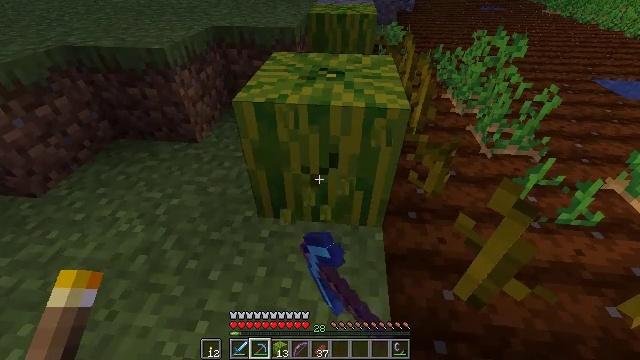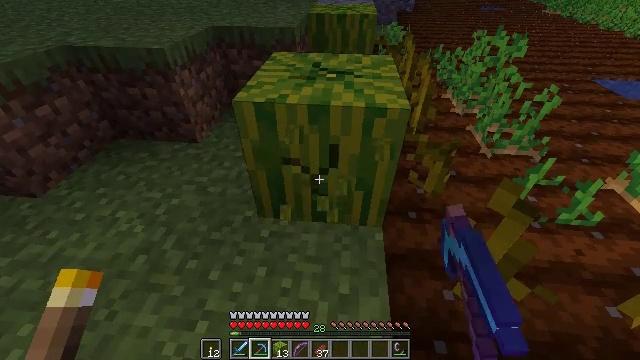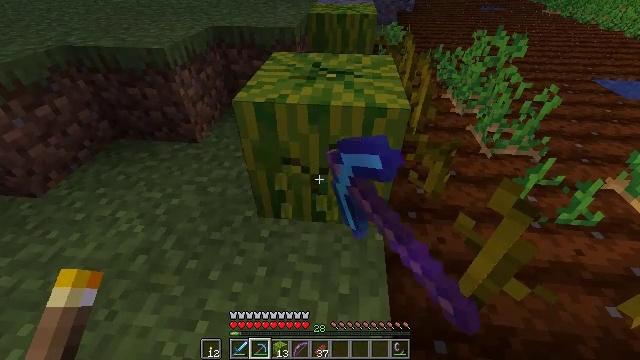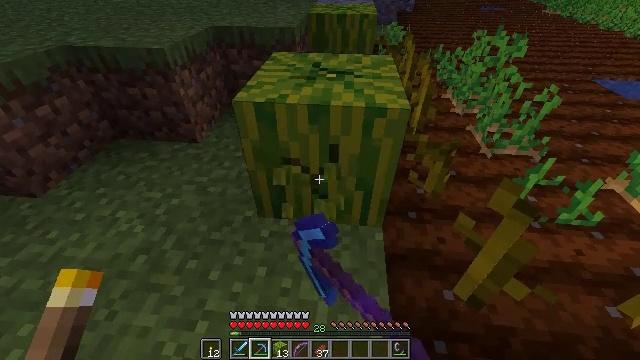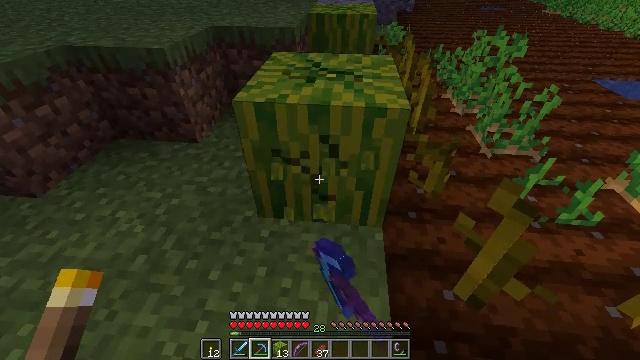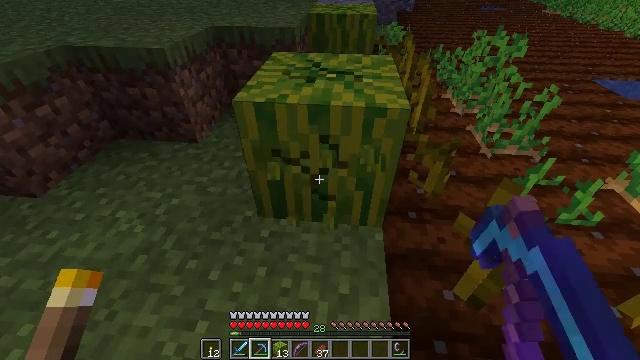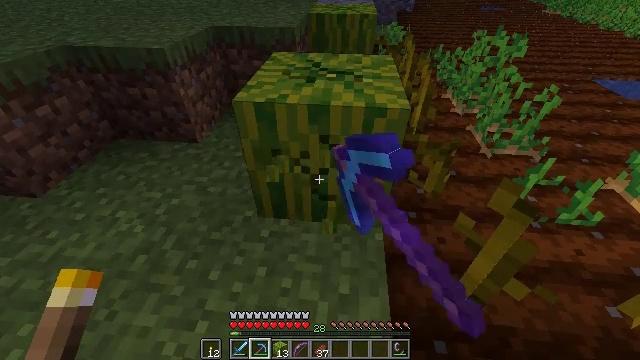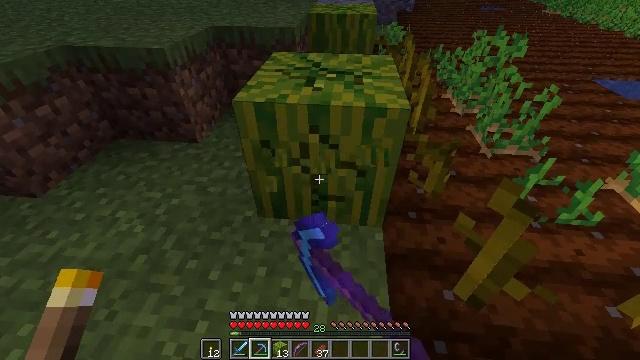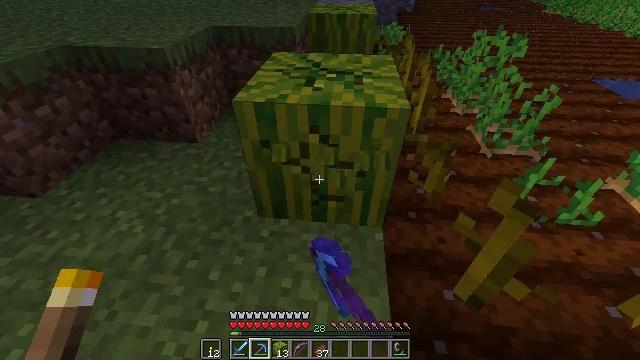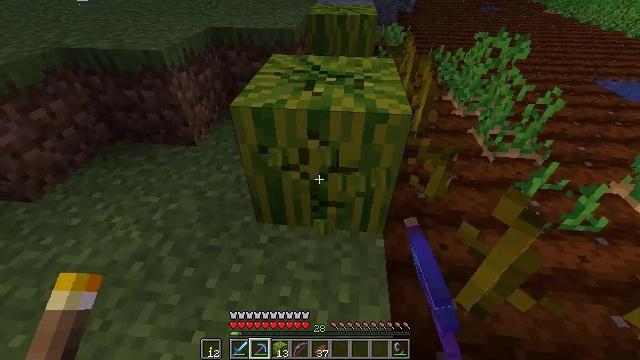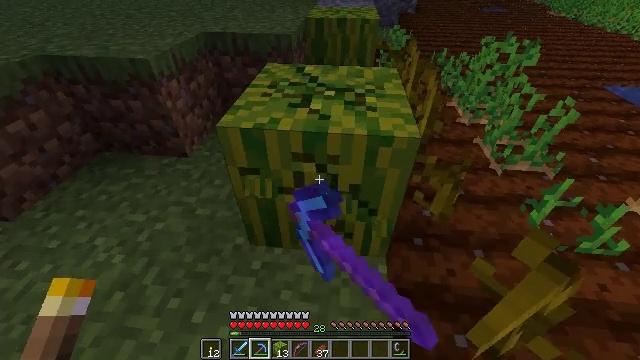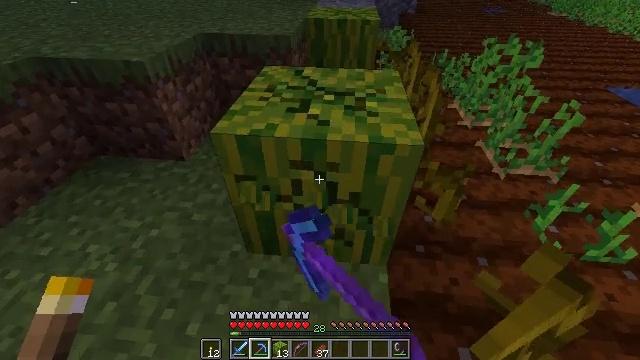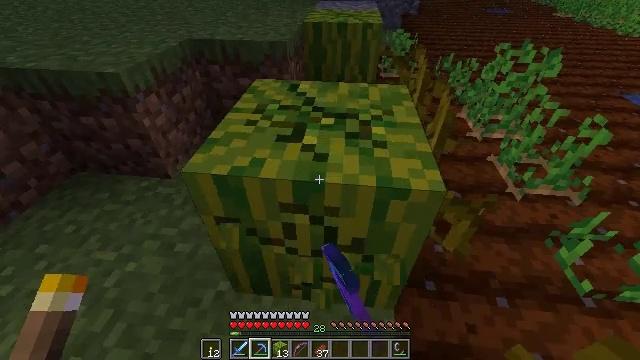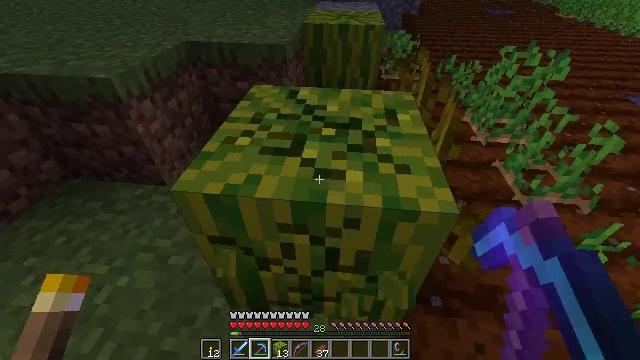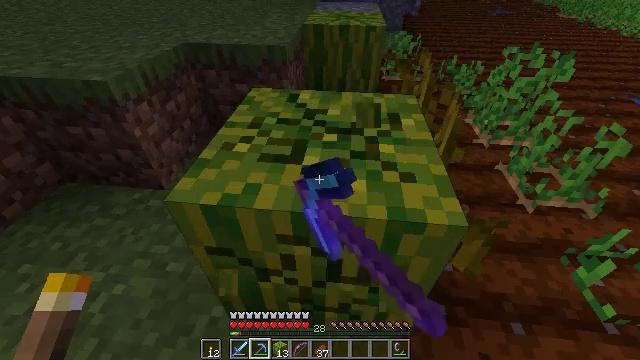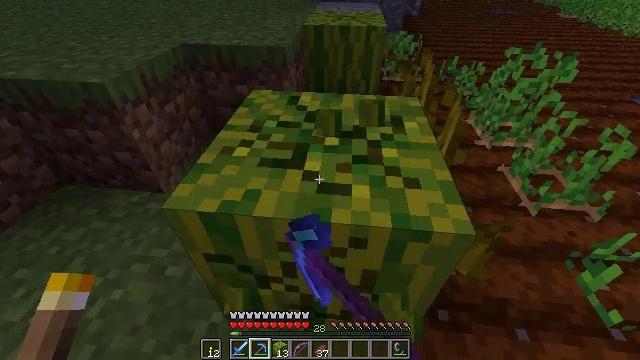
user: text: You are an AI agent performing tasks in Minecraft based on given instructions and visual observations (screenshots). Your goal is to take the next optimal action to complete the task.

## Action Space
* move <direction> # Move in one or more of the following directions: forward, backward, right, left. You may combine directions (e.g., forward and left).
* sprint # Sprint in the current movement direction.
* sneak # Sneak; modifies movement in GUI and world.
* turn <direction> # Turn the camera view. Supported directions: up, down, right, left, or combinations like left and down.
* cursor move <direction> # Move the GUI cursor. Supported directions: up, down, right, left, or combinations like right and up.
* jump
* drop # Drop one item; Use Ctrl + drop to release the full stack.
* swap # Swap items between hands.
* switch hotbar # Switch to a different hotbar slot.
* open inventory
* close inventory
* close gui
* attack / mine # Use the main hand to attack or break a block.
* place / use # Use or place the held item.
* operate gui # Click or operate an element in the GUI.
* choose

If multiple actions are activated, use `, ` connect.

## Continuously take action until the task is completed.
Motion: motion action
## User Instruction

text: Attack the melon to collect it.
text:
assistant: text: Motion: attack / mine
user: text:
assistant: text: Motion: attack / mine
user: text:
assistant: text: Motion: attack / mine
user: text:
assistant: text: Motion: attack / mine
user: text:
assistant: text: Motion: attack / mine
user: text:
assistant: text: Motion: attack / mine
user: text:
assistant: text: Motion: attack / mine
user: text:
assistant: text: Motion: attack / mine
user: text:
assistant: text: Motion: move forward, attack / mine
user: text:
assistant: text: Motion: move forward, attack / mine
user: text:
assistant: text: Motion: move forward, attack / mine
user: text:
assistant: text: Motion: move forward, attack / mine
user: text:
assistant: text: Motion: attack / mine
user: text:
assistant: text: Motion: attack / mine
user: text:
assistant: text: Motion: attack / mine
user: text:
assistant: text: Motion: turn left and down, attack / mine
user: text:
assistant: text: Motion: turn left and down, attack / mine
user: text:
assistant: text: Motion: attack / mine
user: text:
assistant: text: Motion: attack / mine
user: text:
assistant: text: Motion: attack / mine
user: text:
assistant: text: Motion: attack / mine
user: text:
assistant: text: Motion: attack / mine
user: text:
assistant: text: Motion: attack / mine
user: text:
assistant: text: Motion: attack / mine
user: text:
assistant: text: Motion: attack / mine
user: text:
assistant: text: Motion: attack / mine
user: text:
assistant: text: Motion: attack / mine
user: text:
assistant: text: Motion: attack / mine
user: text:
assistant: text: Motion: attack / mine
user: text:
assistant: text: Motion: no_op